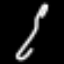
Label: fork